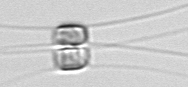
Label: Chaetoceros_similis